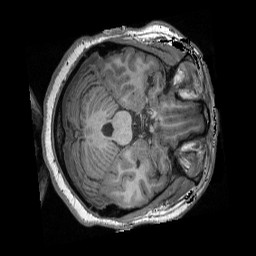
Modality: T1w
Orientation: axial
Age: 21
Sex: female
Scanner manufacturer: siemens
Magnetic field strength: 3 T
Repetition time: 2.3 s
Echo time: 0.00308 s